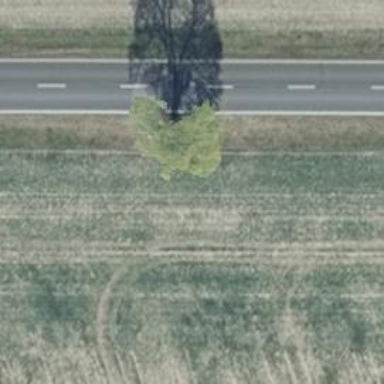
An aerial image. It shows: Deciduous tree with broadleaved leaves.